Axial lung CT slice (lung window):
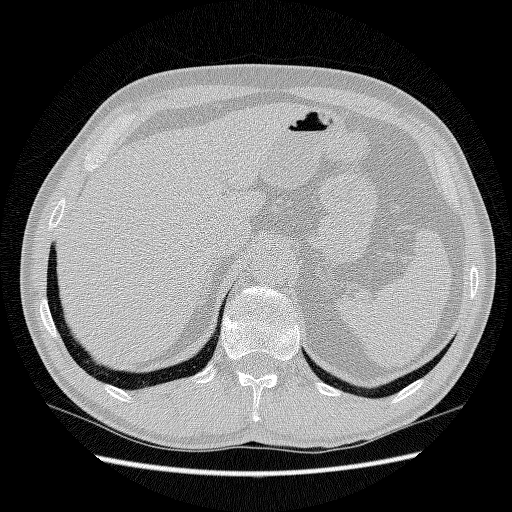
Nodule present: no